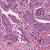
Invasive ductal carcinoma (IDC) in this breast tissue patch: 1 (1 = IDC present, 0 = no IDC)